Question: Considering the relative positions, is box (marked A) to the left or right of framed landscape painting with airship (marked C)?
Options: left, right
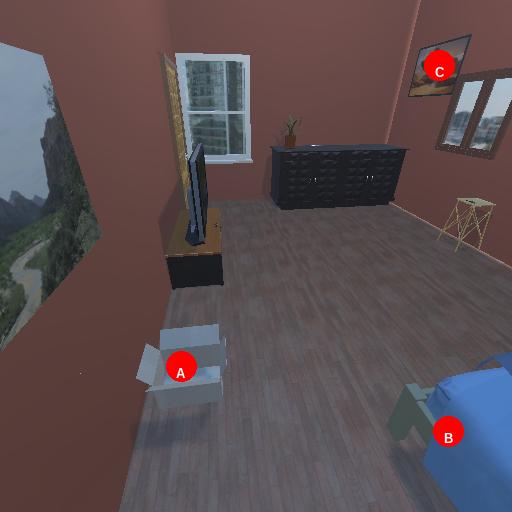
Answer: left